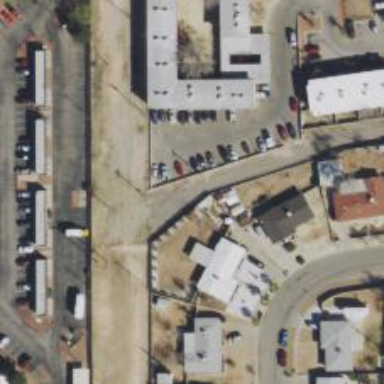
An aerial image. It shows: Alley classified as service road.